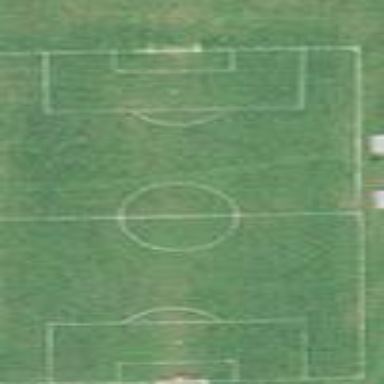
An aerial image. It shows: Grassy pitch designated for soccer and lacrosse.